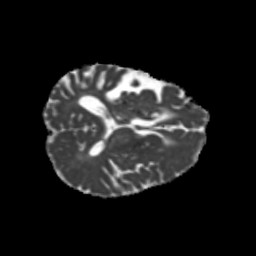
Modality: MD
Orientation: axial
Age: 46
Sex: male
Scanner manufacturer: siemens
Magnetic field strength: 3 T
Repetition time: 5.25 s
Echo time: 0.08 s